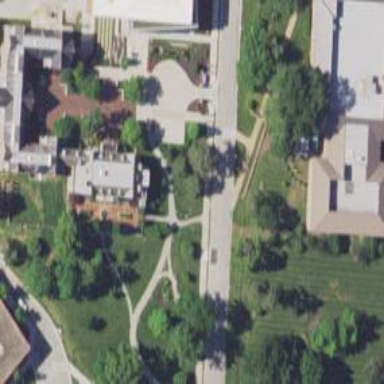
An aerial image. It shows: View of university building.